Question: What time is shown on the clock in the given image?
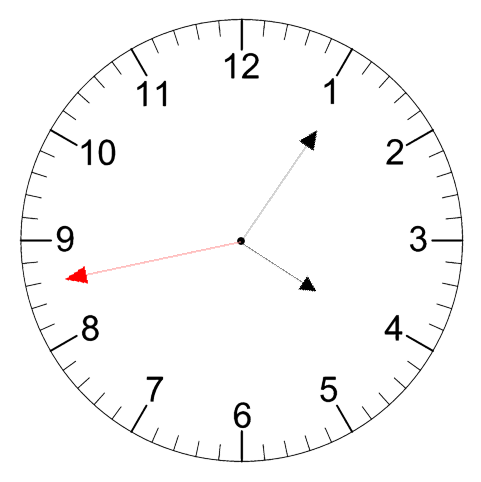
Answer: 04:05:43